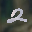
Label: 2